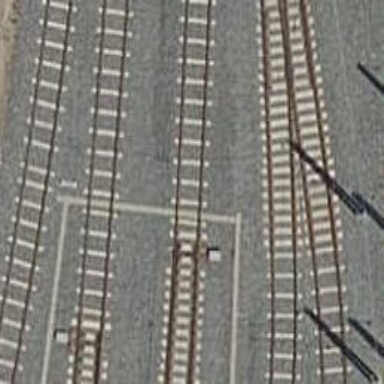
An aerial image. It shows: Railway switch.